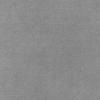
Atmospheric dust classification: dusty